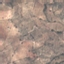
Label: PermanentCrop